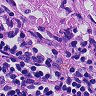
Metastatic tissue present: yes